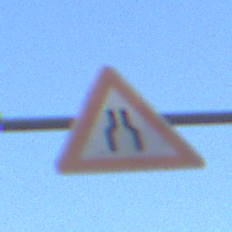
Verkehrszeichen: VerengteFahrbahn
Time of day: MorningAfternoon
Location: Outdoor (Urban)
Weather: PartlyCloudy
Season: NotSpecified
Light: Natural